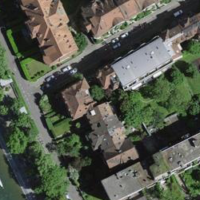
EUNIS habitat code: 54
Species observed at this site:
Certhia brachydactyla
Corvus corone
Actitis hypoleucos
Fulica atra
Dendrocopos major
Falco peregrinus
Buteo buteo
Sylvia atricapilla
Turdus iliacus
Chroicocephalus ridibundus
Muscicapa striata
Phylloscopus collybita
Luscinia megarhynchos
Cygnus olor
Larus michahellis
Falco vespertinus
Erithacus rubecula
Pica pica
Phoenicurus ochruros
Sitta europaea
Garrulus glandarius
Columba livia
Phoenicurus phoenicurus
Falco tinnunculus
Picus viridis
Ficedula hypoleuca
Periparus ater
Accipiter nisus
Motacilla cinerea
Cyanistes caeruleus
Alopochen aegyptiaca
Anas platyrhynchos
Chloris chloris
Troglodytes troglodytes
Streptopelia decaocto
Corvus frugilegus
Accipiter gentilis
Sturnus vulgaris
Larus canus
Fringilla coelebs
Passer domesticus
Coloeus monedula
Passer montanus
Turdus merula
Columba palumbus
Carduelis carduelis
Phalacrocorax carbo
Tachymarptis melba
Lullula arborea
Parus major
Hirundo rustica
Mergus merganser
Milvus milvus
Milvus migrans
Ciconia ciconia
Motacilla alba
Delichon urbicum